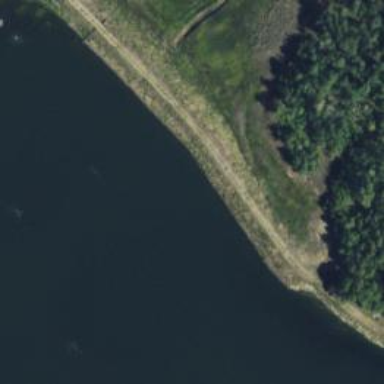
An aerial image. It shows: Dam across waterway.